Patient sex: M
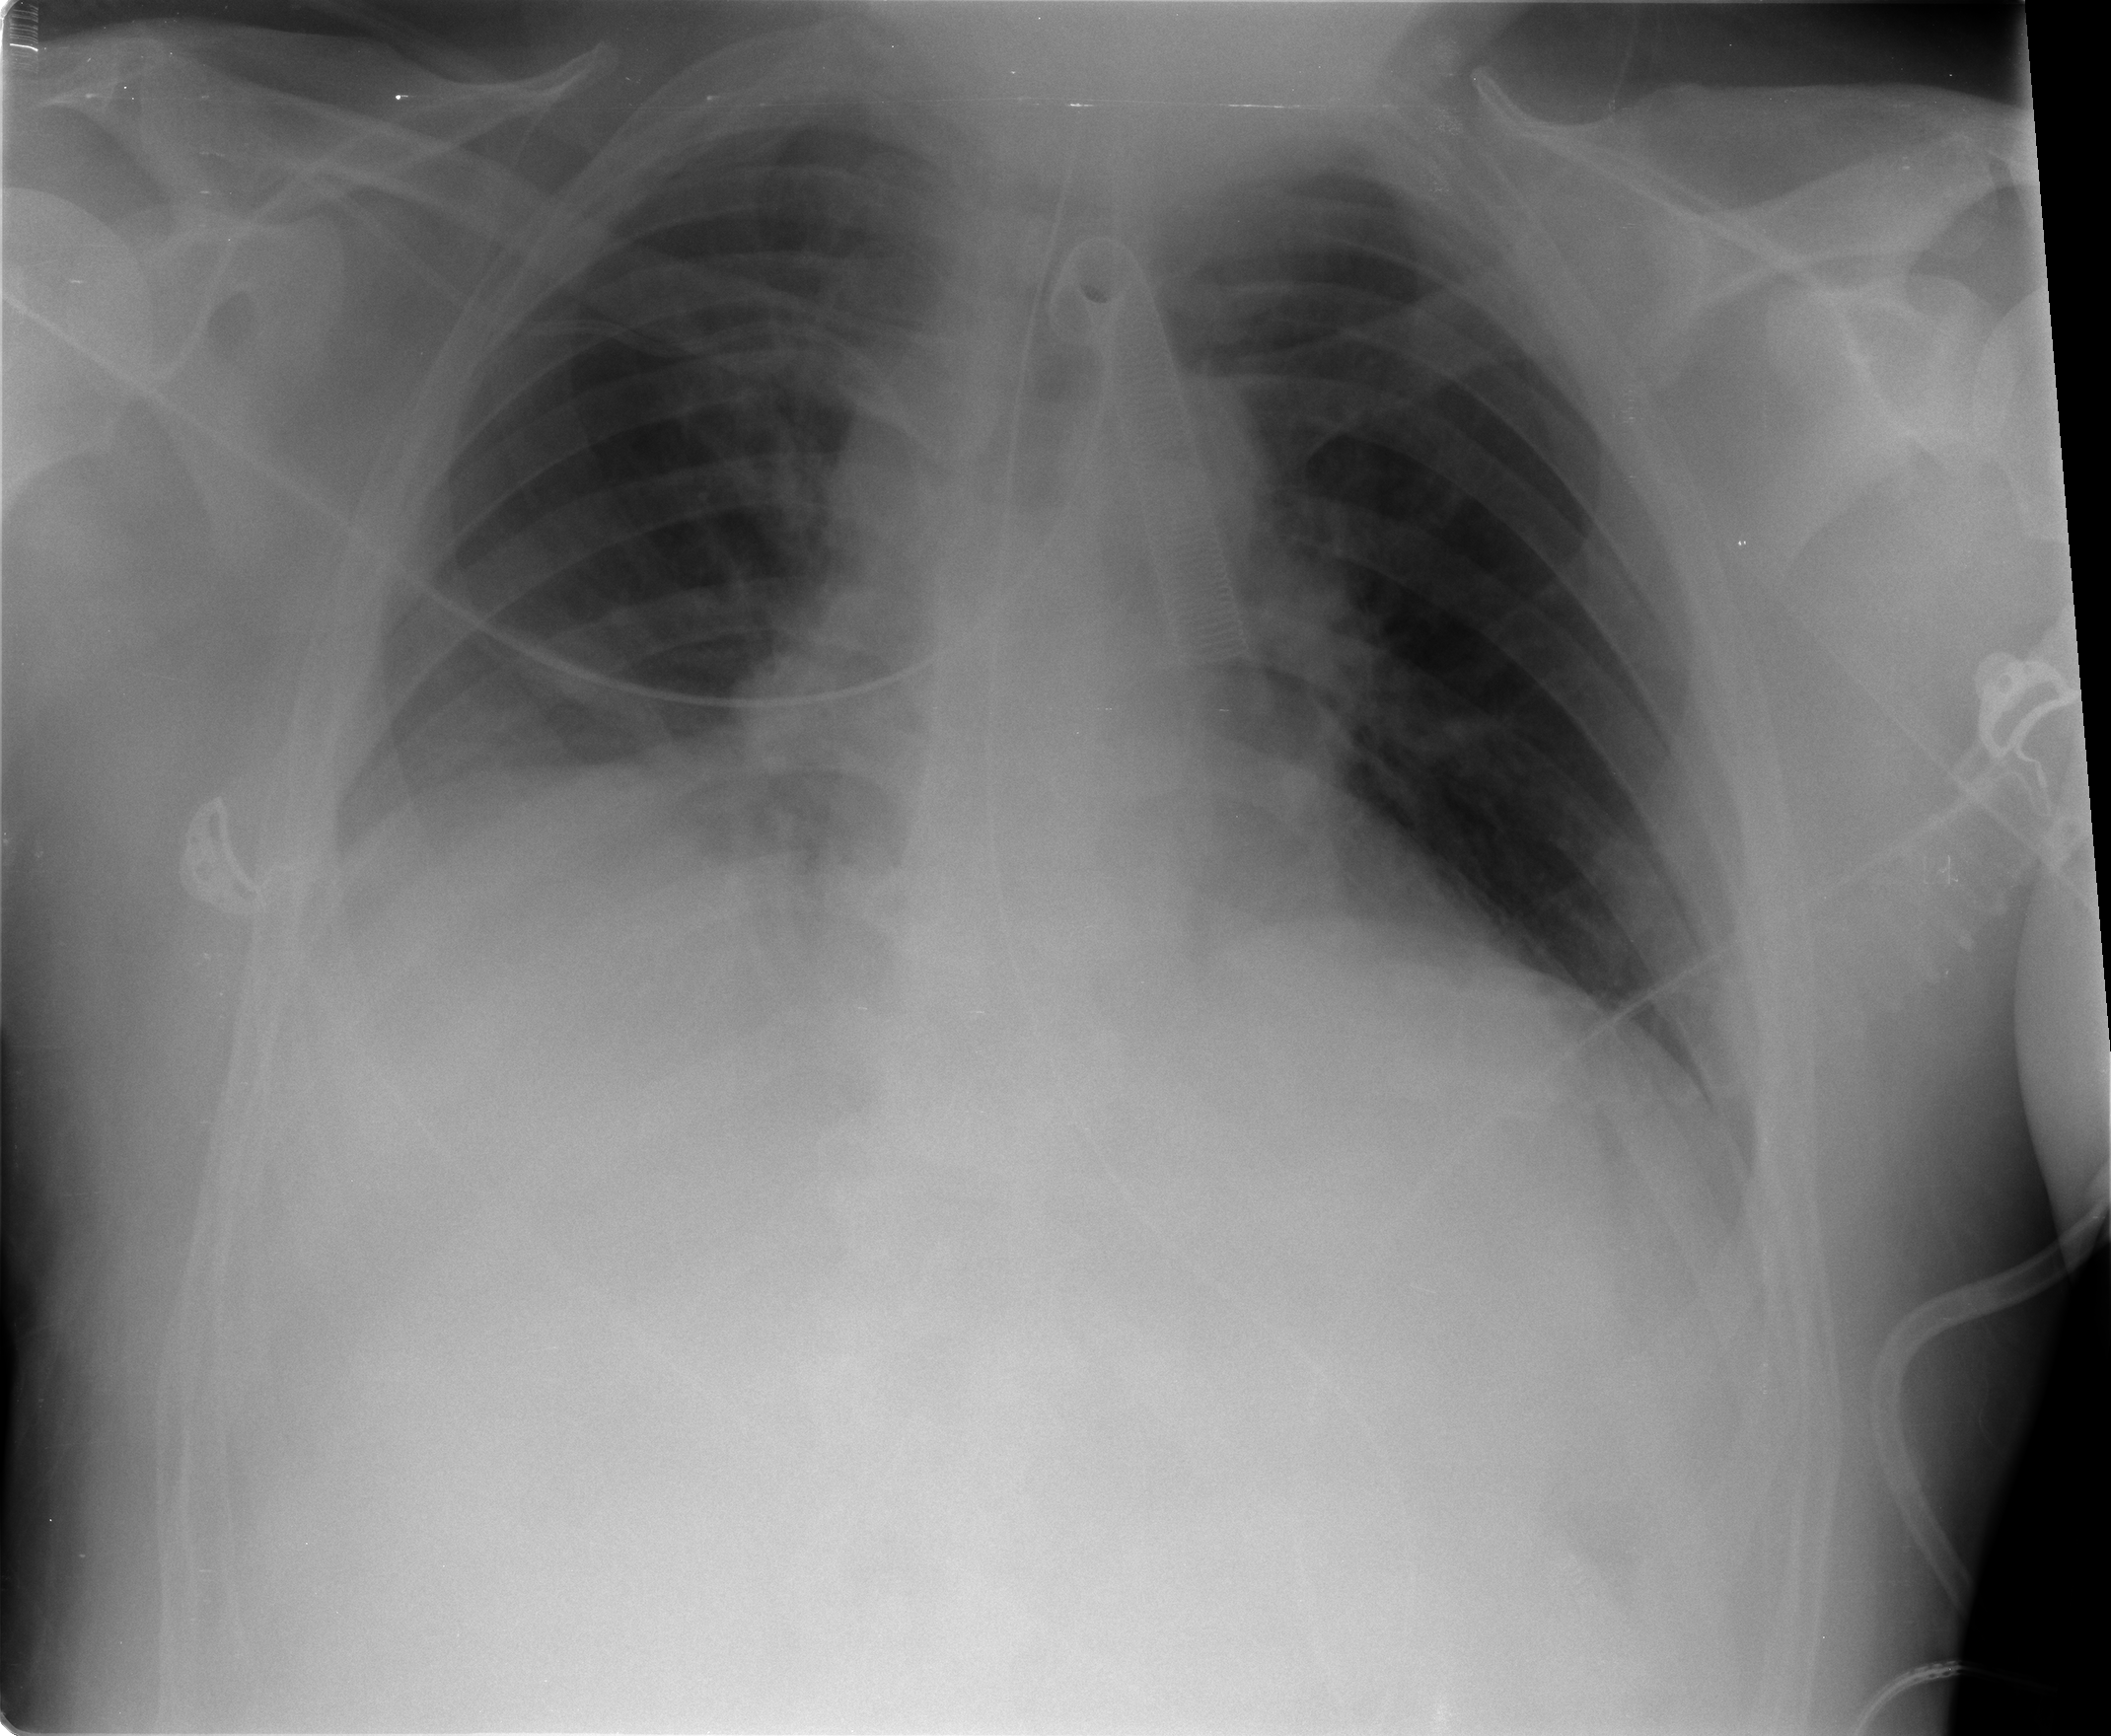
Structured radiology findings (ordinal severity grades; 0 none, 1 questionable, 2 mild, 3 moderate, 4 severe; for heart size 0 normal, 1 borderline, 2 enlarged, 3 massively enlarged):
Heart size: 0
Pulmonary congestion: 0
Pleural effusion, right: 1
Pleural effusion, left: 0
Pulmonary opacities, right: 0
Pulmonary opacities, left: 0
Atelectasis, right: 2
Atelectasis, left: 2